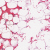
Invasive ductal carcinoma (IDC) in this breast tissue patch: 0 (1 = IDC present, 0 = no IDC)